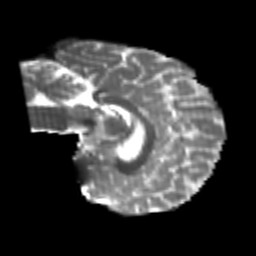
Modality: T2w
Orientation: sagittal
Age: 23
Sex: female
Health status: healthy
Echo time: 0.074 s